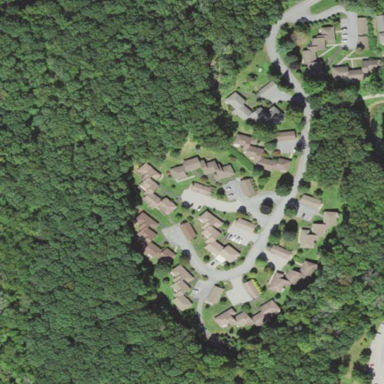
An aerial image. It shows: Residential area consisting of condominiums.